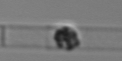
Label: Dactyliosolen_blavyanus